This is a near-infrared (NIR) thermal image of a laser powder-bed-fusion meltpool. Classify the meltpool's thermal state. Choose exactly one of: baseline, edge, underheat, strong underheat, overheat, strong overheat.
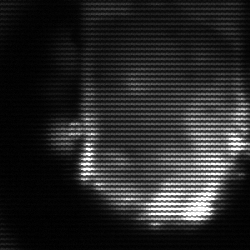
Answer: baseline